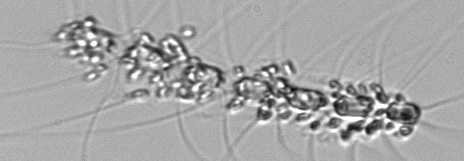
Label: Chaetoceros_didymus_TAG_external_flagellate